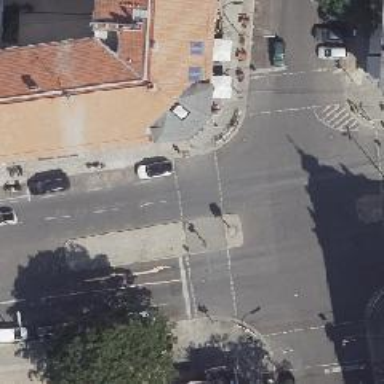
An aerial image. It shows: Traffic island located on footway.